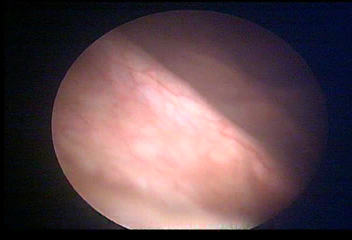
Modality: WLC
Class: Normal mucosa
Bladder cancer association: No